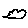
Label: cloud